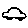
Label: car